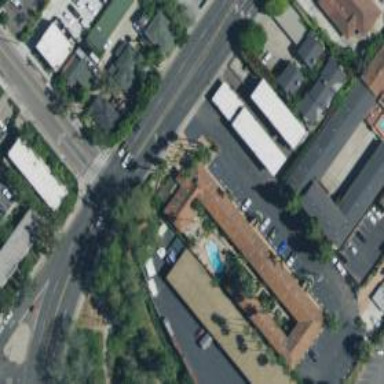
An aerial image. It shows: Motel that caters to tourists.